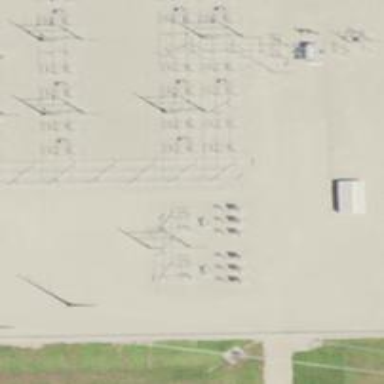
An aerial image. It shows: Switch for power supply.